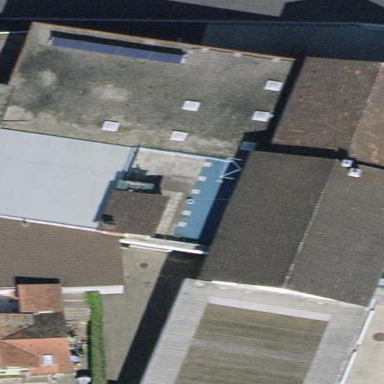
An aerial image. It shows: Building designated for providing fuel.